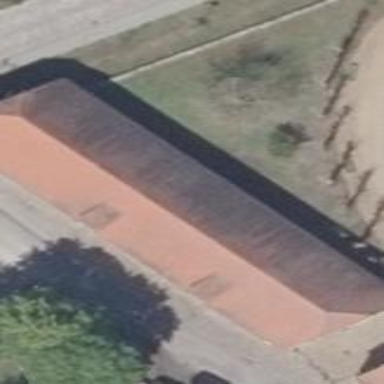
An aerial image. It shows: Farm auxiliary building with half-hipped roof made of roof tiles.